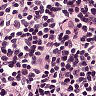
Metastatic tissue present: no